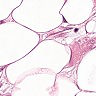
Metastatic tissue present: yes